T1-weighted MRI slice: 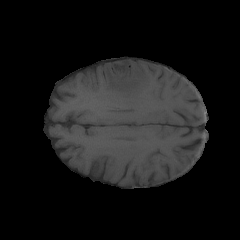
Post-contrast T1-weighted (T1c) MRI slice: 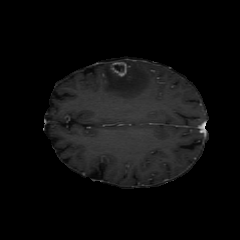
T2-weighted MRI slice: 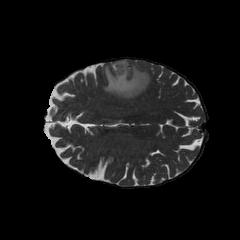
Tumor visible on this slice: yes